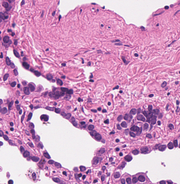
Tumor epithelial tissue: yes
Tumor-associated stroma tissue: yes
Normal tissue: no